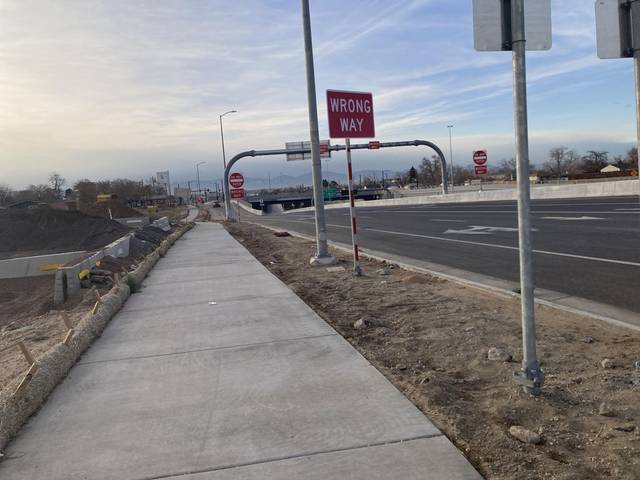
Region: United States
Coordinates: 39.78, -104.95